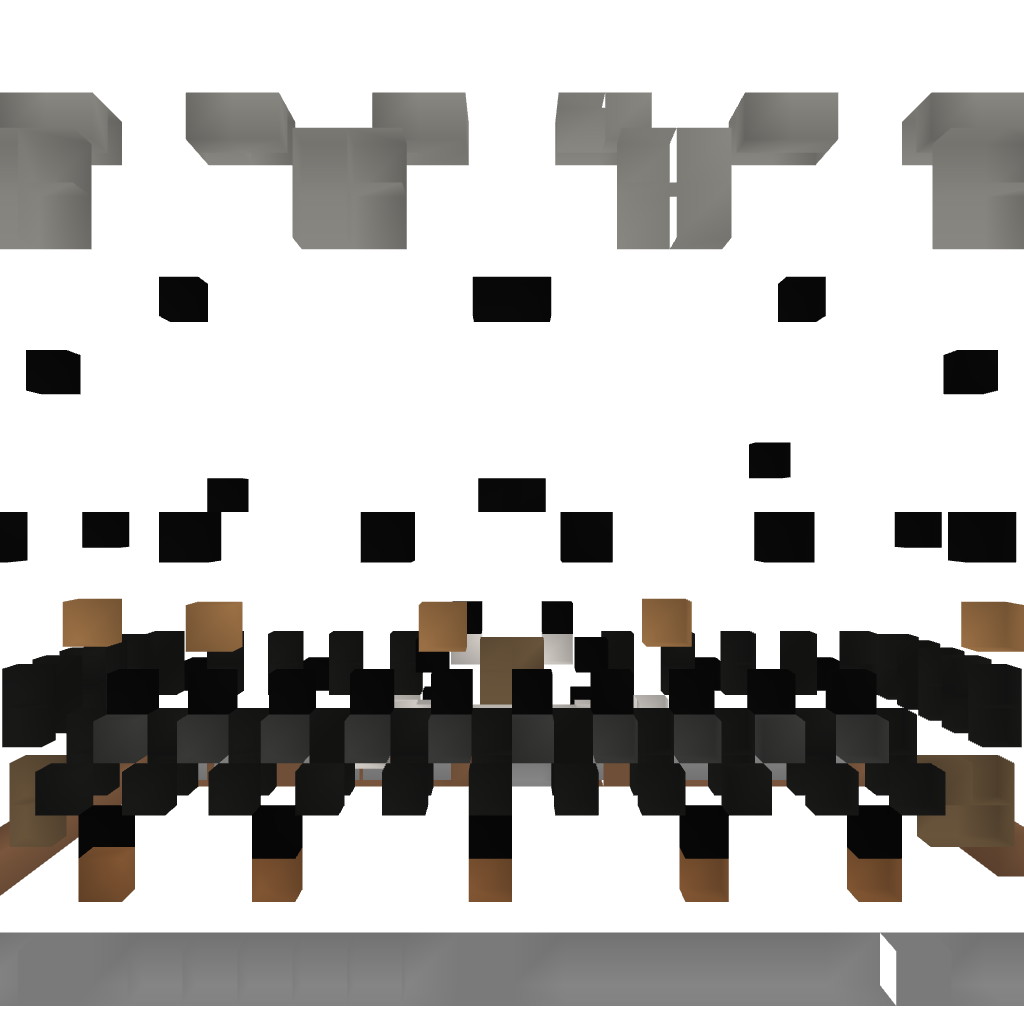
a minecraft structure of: Bank with Quartz